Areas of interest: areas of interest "Jinjia Park"
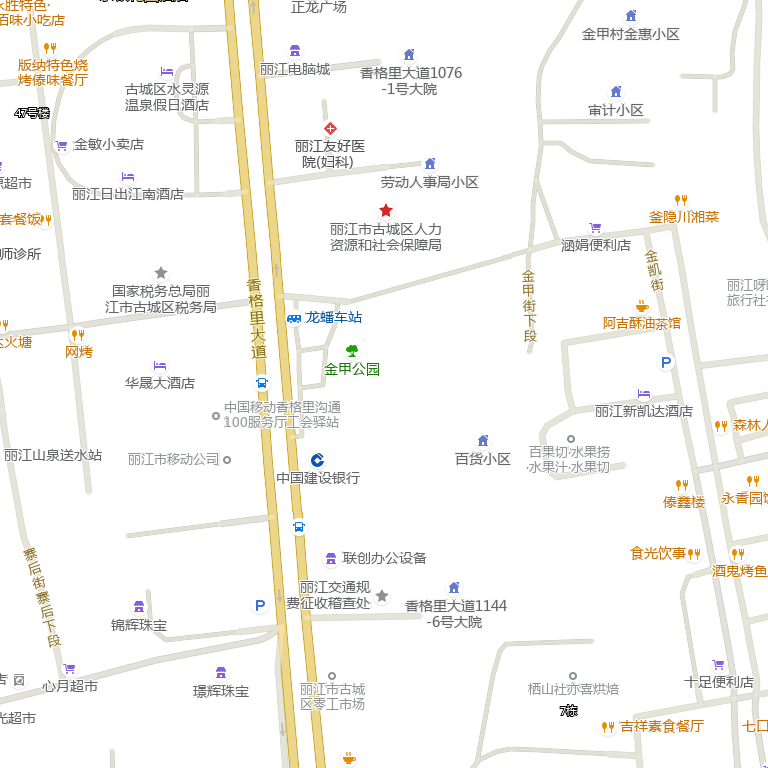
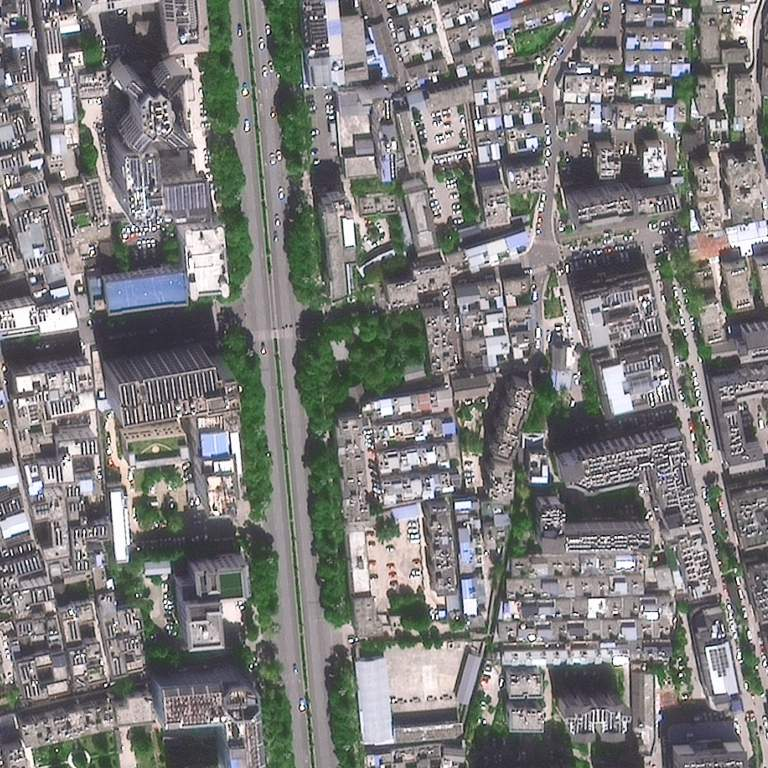